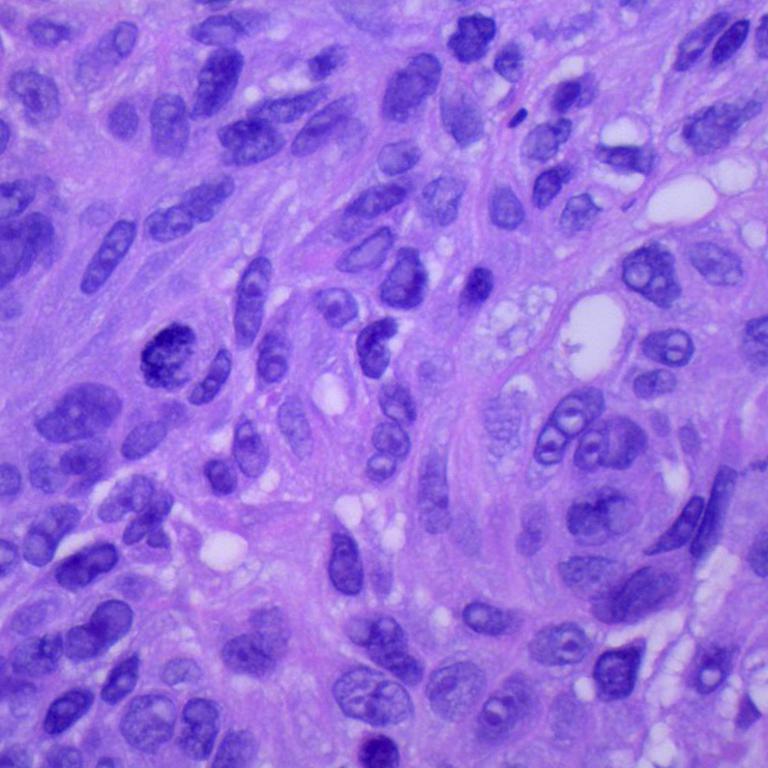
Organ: lung
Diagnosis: squamous carcinomas